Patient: sex F, age 58
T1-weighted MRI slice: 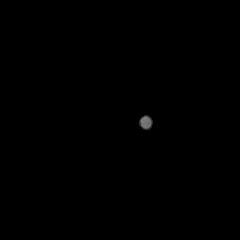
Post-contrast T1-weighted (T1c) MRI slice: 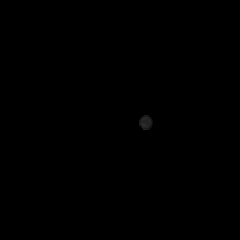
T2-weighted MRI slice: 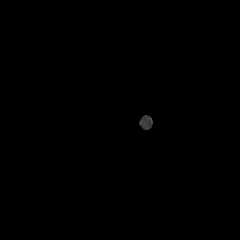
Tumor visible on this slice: no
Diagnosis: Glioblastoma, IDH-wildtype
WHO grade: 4